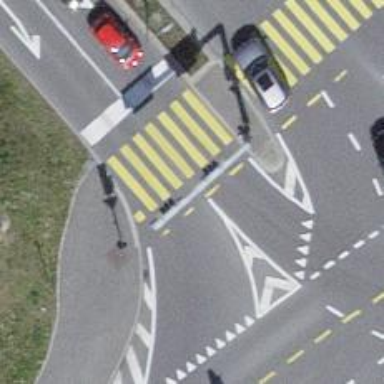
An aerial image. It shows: Traffic signals at road crossing.